Question: I know my question is similar to other question already answered but my issue is different because I need some alternative or advice no how to go the other way around.
My issue is: I want to get values between either two dates or one according to what user wants..

When User request data of one day.. php query data successful.. but problem is when data requested is between two dates..
'''
$query = $this->db->query("SELECT * FROM 'meta_receipt_data'
WHERE 'meta_transaction_date' >= '$first_date' AND
'meta_transaction_date' <= '$second_date' ");
return $query->result();
'''
I get an empty set...
So I thought may be the values are not submitted correct.. so I echoed the values to see if they are correct or not. I find they are correct...
> $first_date = 09/13/2014;
$second_date = 09/19/2014;
But if I try to put the value like
'''
$query = $this->db->query("SELECT * FROM 'meta_receipt_data'
WHERE 'meta_transaction_date' >= '09/13/2014' AND
'meta_transaction_date' <= '09/19/2014' ");
return $query->result();
'''
I get my result back correct.. so is there anything am doing it wrong??
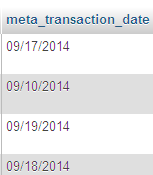
Answer: Change the type of 'meta_transaction_date' to 'DATE' as that is what it is! Also use the standard ''yyyy-mm-dd'' when passing in 'DATE's.
Your problem probably stems from string ordering of the ''mm/dd/yyyy'' US date format which is horrible for coding. If you wish to display the 'DATE' in this format, convert it when 'SELECT'ing the final output.